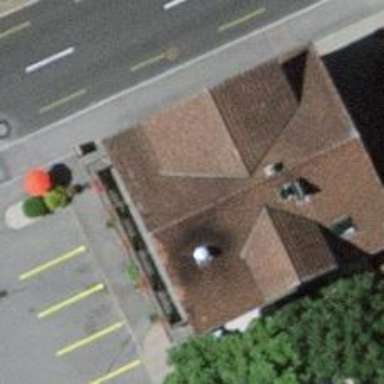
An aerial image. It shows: Restaurant.